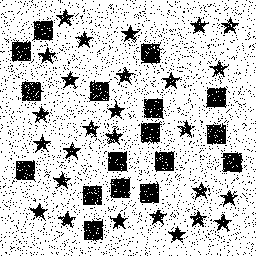
Squares: 17
Triangles: 0
Stars: 27
Total shapes: 44